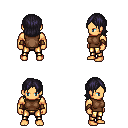
a pixel art fantasy rpg character, male body template, human, tanned skin, brown sleeveless shirt, gold greaves, raven long bangs hairstyle, leather bracers, four views (front, back, left, right), 2x2 character sprite sheet, small pixel art, hard edges, no anti-aliasing